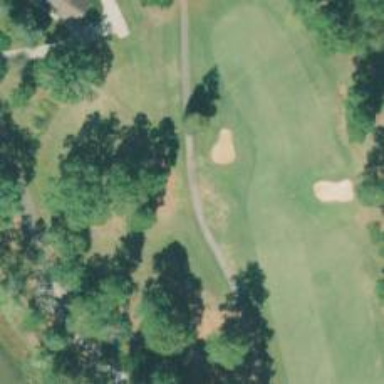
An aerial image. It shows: Path for both roads and golfers.